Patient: sex M, age 63
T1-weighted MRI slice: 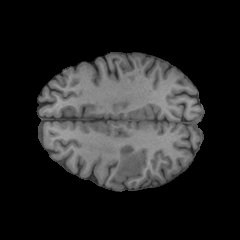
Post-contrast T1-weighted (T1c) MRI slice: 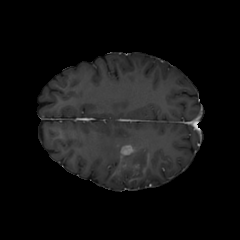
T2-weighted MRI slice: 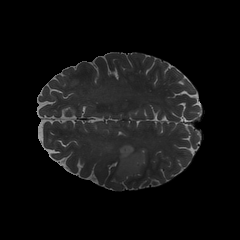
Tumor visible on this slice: yes
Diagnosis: Glioblastoma, IDH-wildtype
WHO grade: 4